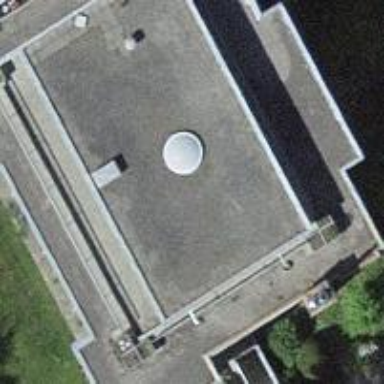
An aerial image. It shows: Building with apartments and flat roof.